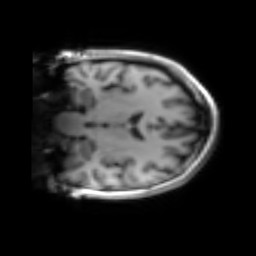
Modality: inplaneT1
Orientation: coronal
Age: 27
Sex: female
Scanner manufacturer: siemens
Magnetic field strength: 3 T
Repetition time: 1.2 s
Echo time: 0.00251 s